Question:
Hi i am having a strange trouble, i am not gettings bubble for example you messeges on right and mine on left... when ever i call notifydatachanges it erases all the bubbles...plz guide me. below is the code...
'''
private final Handler mHandler = new Handler() {
@Override
public void handleMessage(Message msg) {
if(D) Log.d(TAG, "In the Handler");
switch (msg.what) {
case PACKET_CAME:
String incomingMessage = (String) msg.obj;
receivedMessages.add("You: " + incomingMessage);
mg = new Message();
mg.what = 1;
updateListHandler.sendMessage(mg);
// mAdapter.notifyDataSetChanged();
// mAdapter.notifyDataSetInvalidated();
break;
case TOAST:
String toastToMake= (String) msg.obj;
Toast.makeText(getApplicationContext(), toastToMake, Toast.LENGTH_SHORT).show();
break;
}
}
};
/** Called when the activity is first created. */
@Override
public void onCreate(Bundle savedInstanceState) {
super.onCreate(savedInstanceState);
setContentView(R.layout.main);
send = (Button)findViewById(R.id.send);
send.setOnClickListener(send_listener);
//msgList.setTextFilterEnabled(true);
msg = (EditText)findViewById(R.id.msg);
msg.setOnKeyListener(new OnKeyListener() {
public boolean onKey(View v, int keyCode, KeyEvent event) {
// If the event is a key-up event on the "enter" button
if ((event.getAction() == KeyEvent.ACTION_UP) &&
(keyCode == KeyEvent.KEYCODE_ENTER)) {
postMessage();
return true;
}
return false;
}
});
// Start my server thread
myThread = new ServerThread(getApplicationContext(),mHandler);
//Check if it's running
if (!myThread.socketIsOK()){
Log.e(TAG,"Server NOT STARTED");
Toast.makeText(getApplicationContext(), "Cannot Start Server: ", Toast.LENGTH_LONG).show();
return;
}
// All appears to be OK, start the main loop
myThread.start();
Log.i(TAG,"Server Started");
msgList = (ListView)findViewById(R.id.msgList);
mAdapter = new CustomAdapter();
msgList.setAdapter(mAdapter);
}// end OnCreate()
public class CustomAdapter extends BaseAdapter {
public CustomAdapter(){
// TODO Auto-generated constructor stub
}
@Override
public View getView(int position, View convertView, ViewGroup parent) {
LayoutInflater inflater = getLayoutInflater();
View row = null;
Log.i("sentmsg", Integer.toString(sentmsg));
Log.i("revmsg", Integer.toString(recvmsg));
if(sentmsg == 1){
row = inflater.inflate(R.layout.message, parent, false);
TextView tv = (TextView)row.findViewById(R.id.textmsg);
tv.setText(receivedMessages.get(position));
sentmsg = 0;
}else{
row = inflater.inflate(R.layout.messagert, parent, false);
TextView tv = (TextView)row.findViewById(R.id.textmsg);
tv.setText(receivedMessages.get(position));
}
return row;
}
@Override
public int getCount() {
// TODO Auto-generated method stub
return receivedMessages.size();
}
@Override
public Object getItem(int position) {
// TODO Auto-generated method stub
return null;
}
@Override
public long getItemId(int position) {
// TODO Auto-generated method stub
return 0;
}
}
// Sends the message in the msg EditText
private void postMessage(){
String theNewMessage = msg.getText().toString();
try{
myThread.sendMessage(theNewMessage);
}catch(Exception e){
Log.e(TAG,"Cannot send message"+e.getMessage());
}
sentmsg = 1;
receivedMessages.add("Me: " + theNewMessage);
Message msg = new Message();
msg.what = 1;
updateListHandler.sendMessage(msg);
// msgList.invalidateViews();
// mAdapter.notifyDataSetChanged();
// mAdapter.notifyDataSetInvalidated();
// msgList.invalidateViews();
}
private Handler updateListHandler = new Handler() {
@Override
public void handleMessage(Message msg) {
switch (msg.what) {
case 1:
mAdapter.notifyDataSetChanged();
break;
}
;
};
};
// On click listener for the button
private OnClickListener send_listener = new OnClickListener() {
public void onClick(View v) {
postMessage();
}
};
@Override
public void onDestroy(){
super.onDestroy();
myThread.closeSocket();
}
}// Activity class
'''
This is the xml
'''
<?xml version="1.0" encoding="utf-8"?>
<LinearLayout xmlns:android="http://schemas.android.com/apk/res/android"
android:orientation="vertical"
android:layout_width="fill_parent"
android:layout_height="fill_parent">
<TextView xmlns:android="http://schemas.android.com/apk/res/android"
android:id="@+id/textmsg"
android:layout_marginTop="2px"
android:layout_width="fill_parent"
android:layout_height="wrap_content"
android:padding="10dp"
android:textSize="16sp"
android:background="@drawable/greybox">
</TextView>
</LinearLayout>
'''
this is another xml
'''
<?xml version="1.0" encoding="utf-8"?>
<LinearLayout xmlns:android="http://schemas.android.com/apk/res/android"
android:orientation="vertical"
android:layout_width="fill_parent"
android:layout_height="fill_parent">
<TextView xmlns:android="http://schemas.android.com/apk/res/android"
android:id="@+id/textmsg"
android:layout_marginTop="2px"
android:layout_width="fill_parent"
android:layout_height="wrap_content"
android:padding="10dp"
android:textSize="16sp">
</TextView>
</LinearLayout>
'''
greybox is 9 patch image.
The sentmsg acts like a flag so that i can inflate the required row according to message recevied or sent...
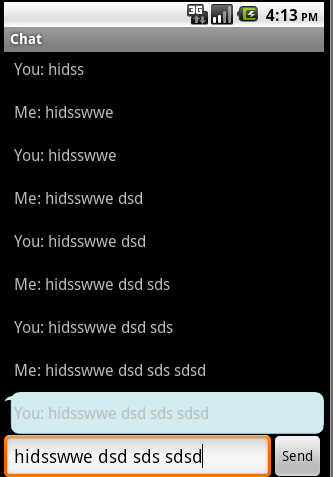
Answer: You have not organised your chat data properly. Have a class that holds a chat message and its sender id.
'''
class Message {
int senderId;
String message;
}
'''
Use this object to create the list of chat messages. Then in adapter's 'getview' method do this
'''
Message msg = messageList.get(position);
if (msg.getSenderId() == getMyId()) { // if its the message sent by me?
// inflate right side layout.
else
// inflate left side layout.
'''